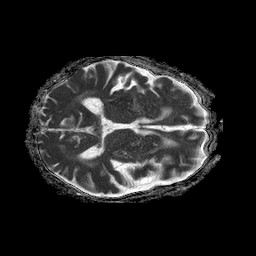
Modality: ADC
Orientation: axial
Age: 86
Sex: male
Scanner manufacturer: philips
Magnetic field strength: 1.5 T
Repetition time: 4.6 s
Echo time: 0.09059 s